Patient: sex F, age 57
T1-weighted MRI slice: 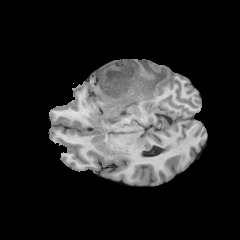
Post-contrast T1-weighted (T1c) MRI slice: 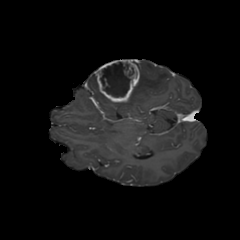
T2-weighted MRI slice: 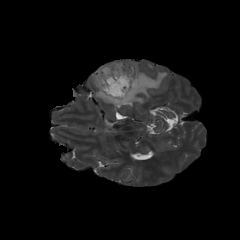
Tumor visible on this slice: yes
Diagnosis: Glioblastoma, IDH-wildtype
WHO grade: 4